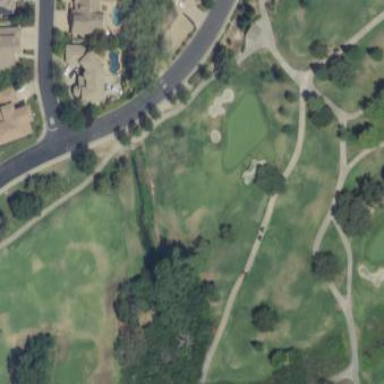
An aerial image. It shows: Golf fairway surrounded by grass.